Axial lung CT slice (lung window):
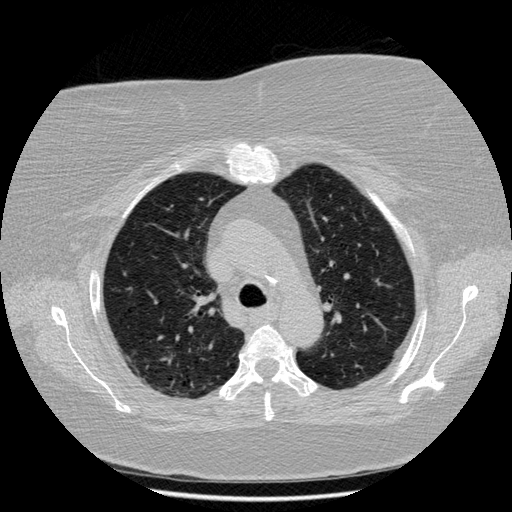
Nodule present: no